Interaction volume radius: 10 \u00c5
Interaction volume height: 10 \u00c5
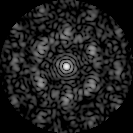
Disorder parameter: 0.7215